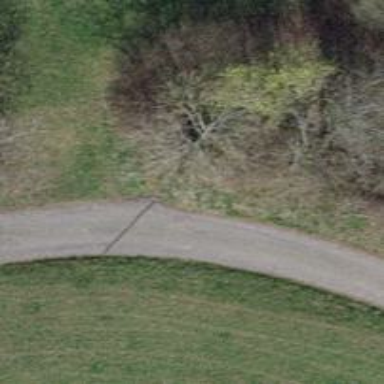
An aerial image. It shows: Culvert tunnel.